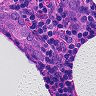
Metastatic tissue present: yes